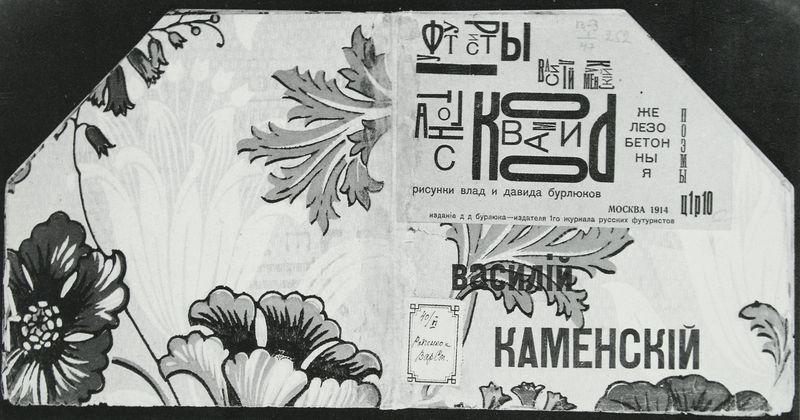
Titel: Stahlbeton-Poesien
Künstler: David Burljuk
Standort: (Seriendruck)
Schlagwörter: blätter, weiß, blume, blumen, schwarz, blüten, ornament, signatur, stoff, blatt, pflanzen, ranken, schrift, russland, grafik, tapete, collage, foto, fotografie, dada, buch, blumenmuster, druck, schwarz-weiss, text, plakat, moskau, entwurf, buchumschlag, photo, poster, bauhaus, buchrücken, eintritt, eintrittskarte, russisch, plakate, scharzweiß, kyrillisch, kyrilisch, kirilisch, kamenski, kamjenski, russisc, vasily, 1914